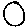
Label: circle